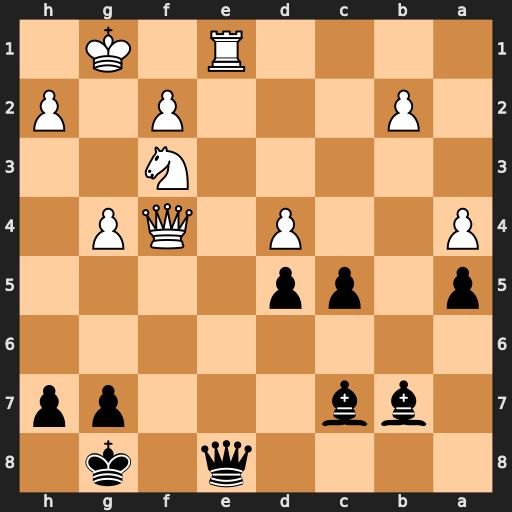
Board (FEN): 4q1k1/1bb3pp/8/p1pp4/P2P1QP1/5N2/1P3P1P/4R1K1
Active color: b
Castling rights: -
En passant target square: -
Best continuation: Qxe1+ Nxe1 Bxf4